高二 · 代数
\$ \qquad \$ .
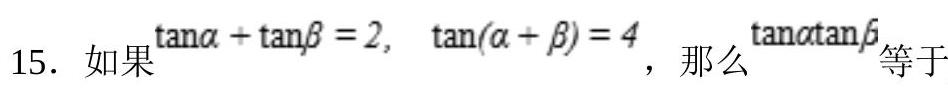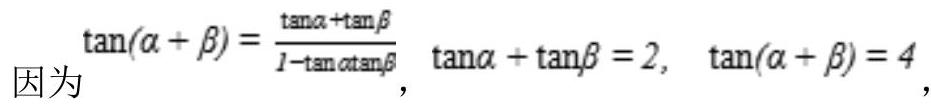
答案: $\frac{1}{2}$
解析: 所以 $\tan \alpha \tan \beta=1-\frac{\tan \alpha+\tan \beta}{	an (\alpha+\beta)}=1-\frac{2}{4}=\frac{1}{2}$, 故答案为 $\frac{1}{2}$.